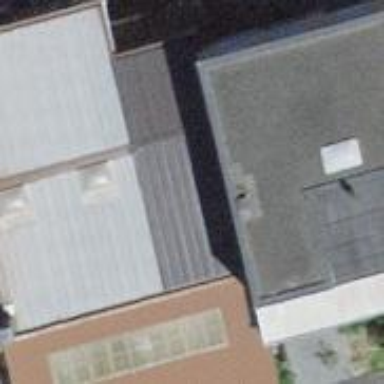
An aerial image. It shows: Industrial building.